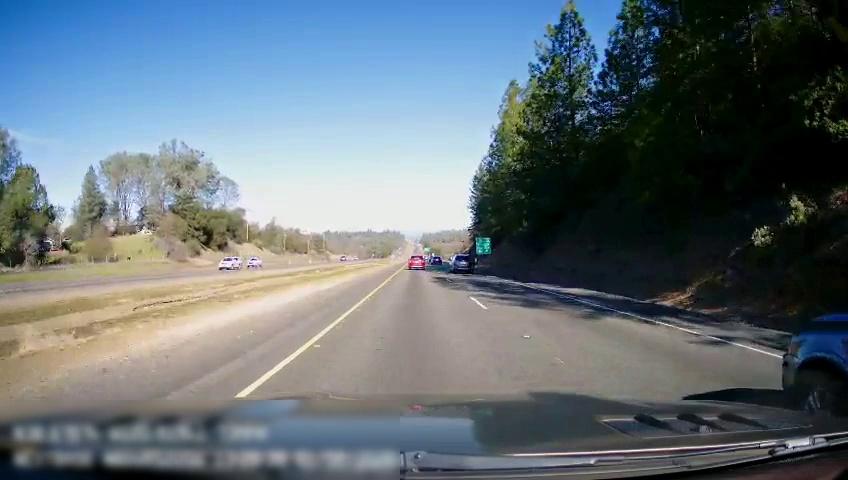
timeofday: Day
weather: Sunny
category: Drivable Space
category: Drivable Space
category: Vehicles | SUV
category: Vehicles | SUV
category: Vehicles | SUV
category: Vehicles | SUV
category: Vehicles | SUV
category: Vehicles | Car
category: Lanes | Current Lane
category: Lanes | Current Lane
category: Lanes | Alternate Lane
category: Traffic | Signs